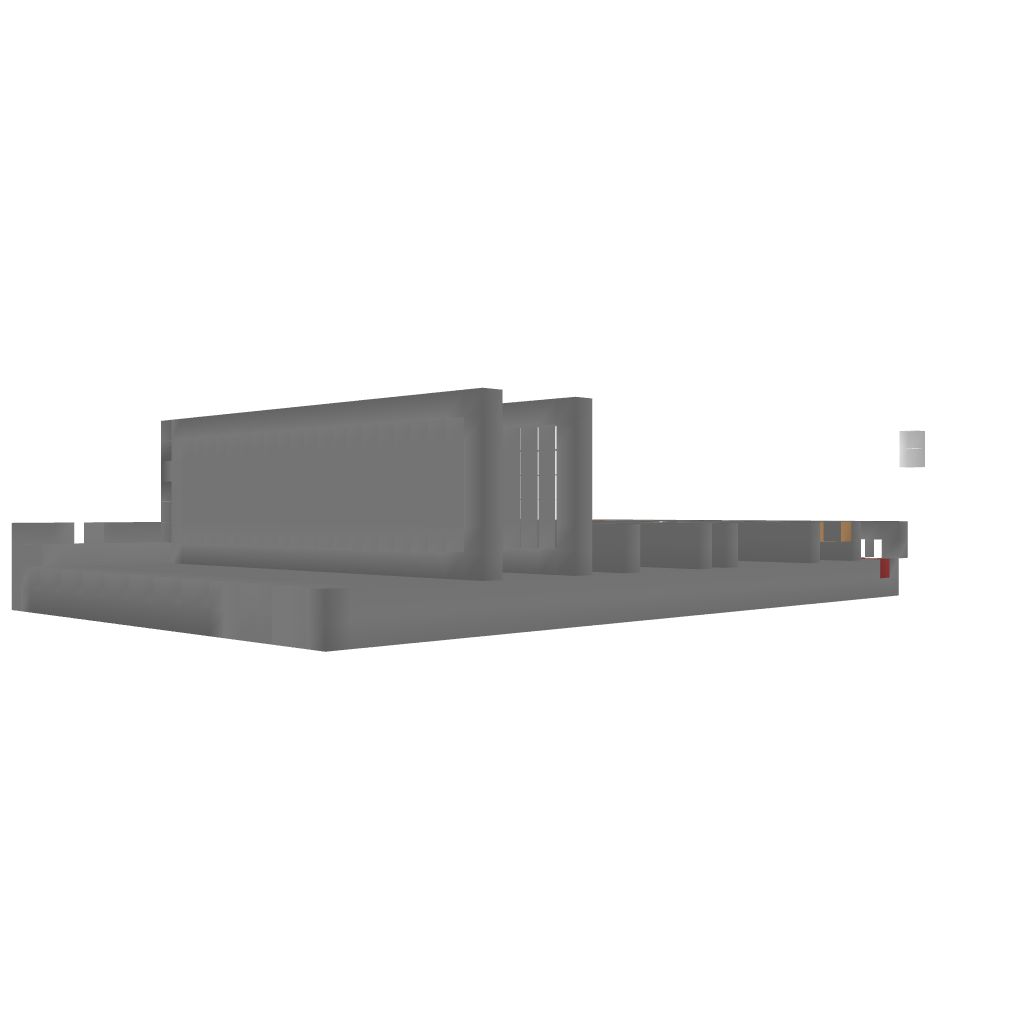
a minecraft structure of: LavaGod bad low quality